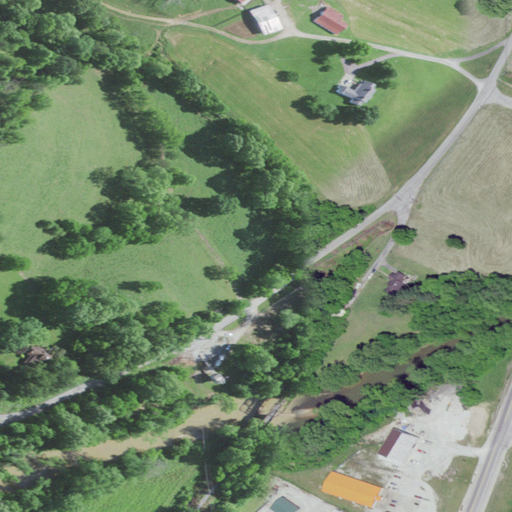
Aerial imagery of valley in Kentucky named Dark Hollow containing pasture, open development, deciduous forest, low intensity development, mixed forest, medium intensity development, high intensity development, and cultivated crops